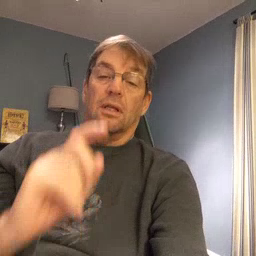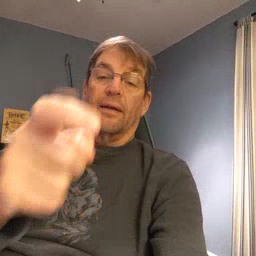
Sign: gift